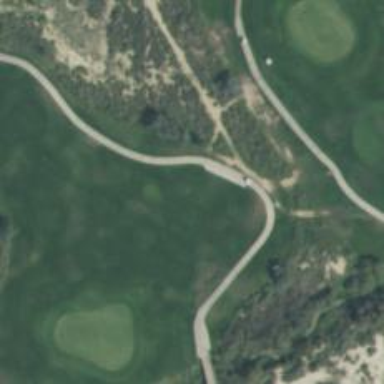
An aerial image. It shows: Golf tee.